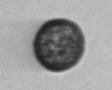
Label: Dinophyceae